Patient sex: M
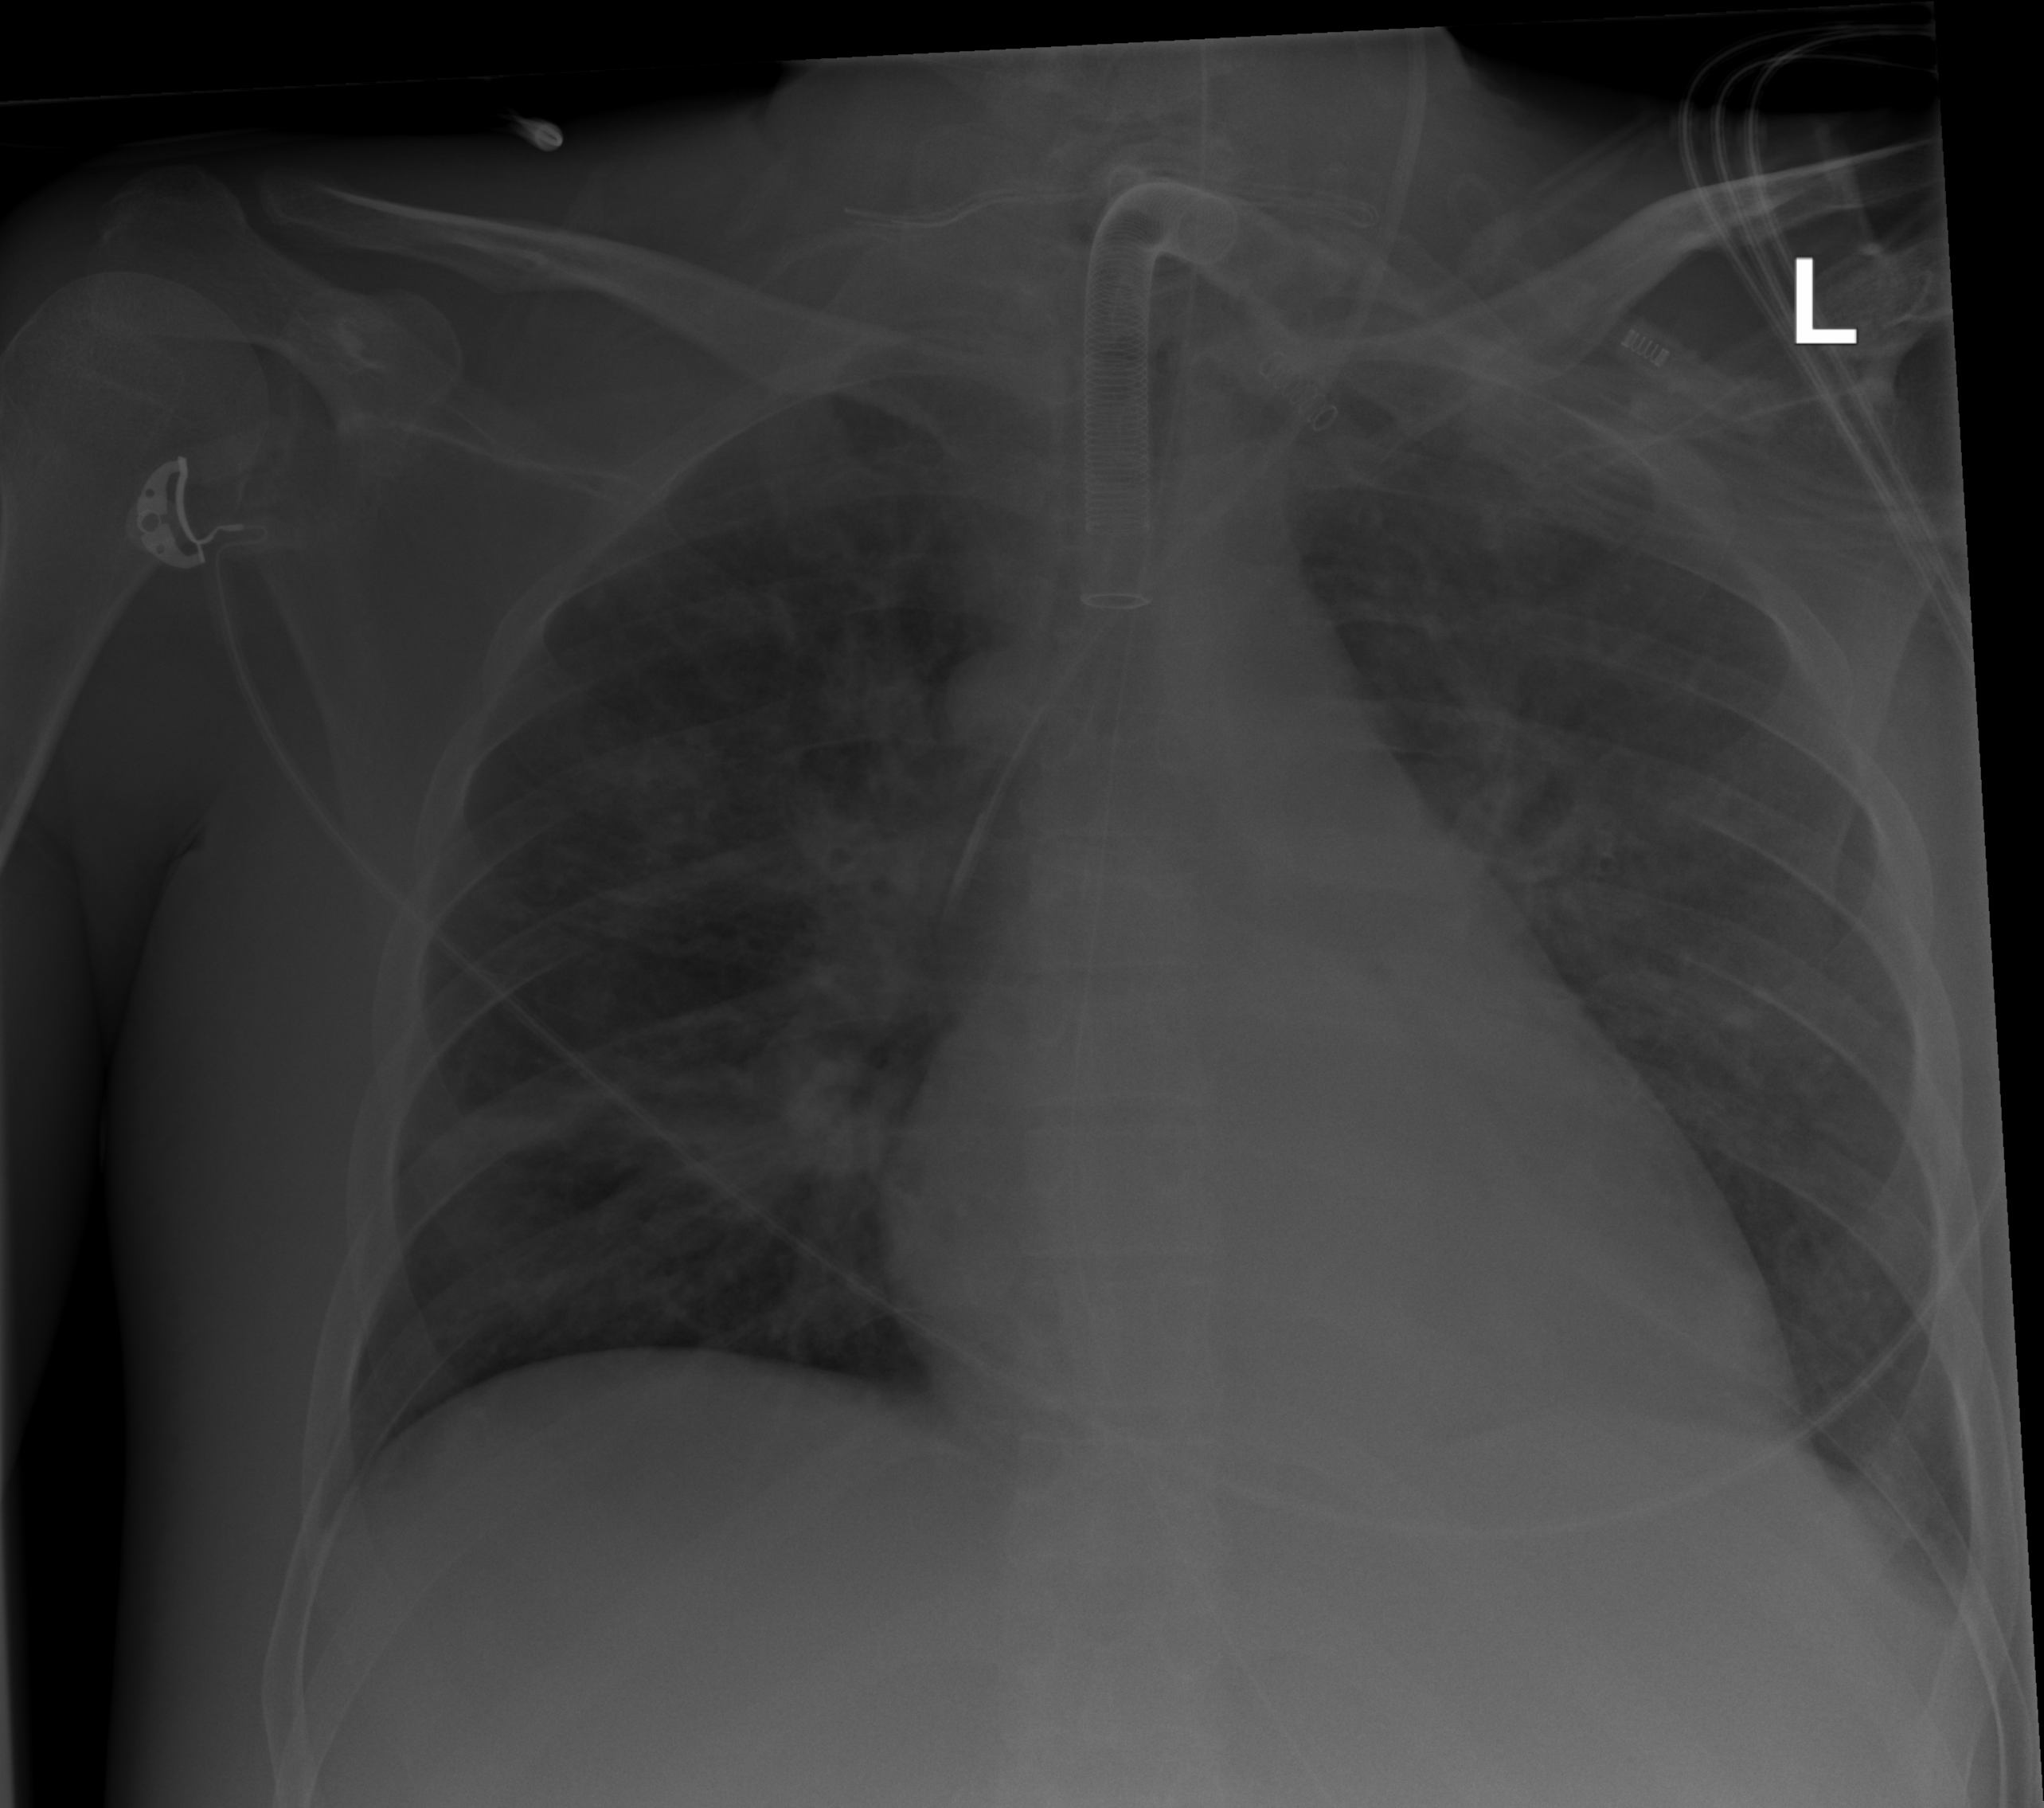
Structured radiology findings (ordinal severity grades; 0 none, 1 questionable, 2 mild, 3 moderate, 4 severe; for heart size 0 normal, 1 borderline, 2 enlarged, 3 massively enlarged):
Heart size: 2
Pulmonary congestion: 0
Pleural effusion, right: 2
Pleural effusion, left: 0
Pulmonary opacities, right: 2
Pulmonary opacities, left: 2
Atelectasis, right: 2
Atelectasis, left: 2